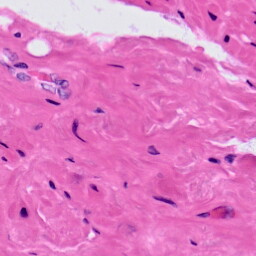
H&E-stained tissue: Prostate